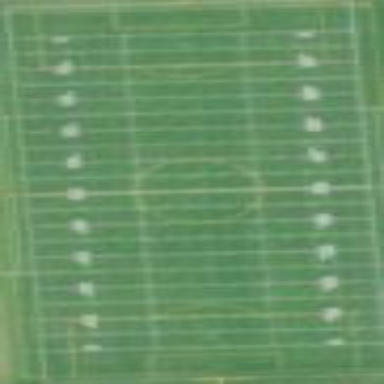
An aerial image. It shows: American football pitch.